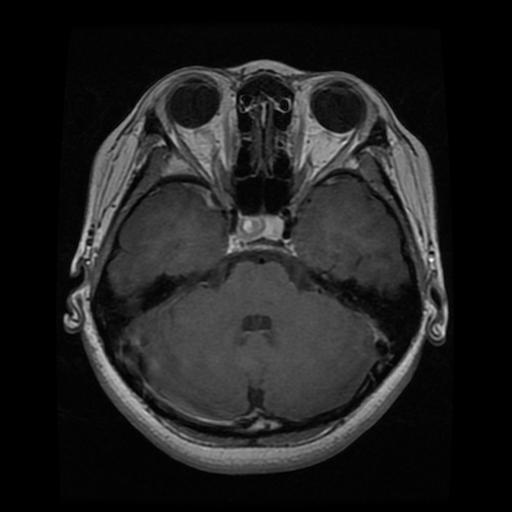
Label: pituitary